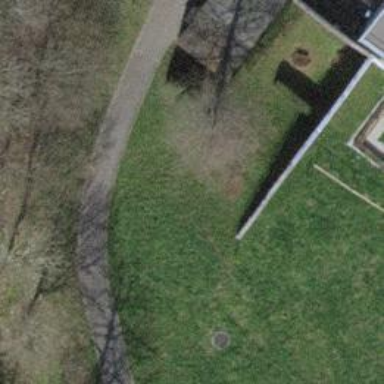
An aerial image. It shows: Retaining wall.